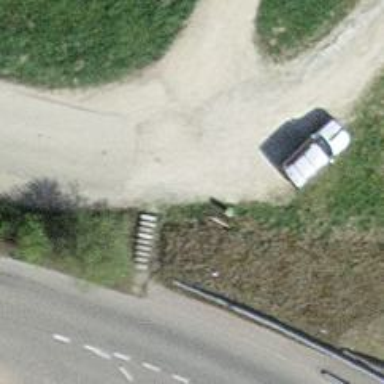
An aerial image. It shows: Concrete steps.